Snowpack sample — Loveland Pass, Silver Plume, Colorado, USA (1/12/25, 11:40 AM MST)
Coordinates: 39.66, -105.88
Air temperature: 7 °F
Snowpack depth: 140 cm
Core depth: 10 cm
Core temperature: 41 °F
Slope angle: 11°, slope face: 30°
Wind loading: high
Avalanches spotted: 2
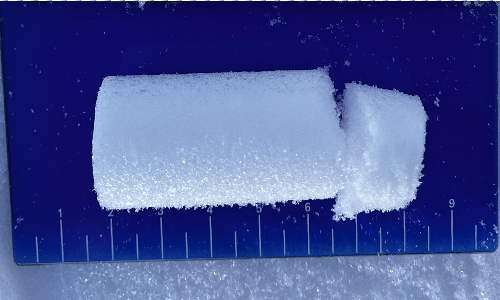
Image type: core
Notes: Pilot using slightly modified coring method that took too large segment for snow profile picturing, advised not to use in higher level models. Two avalanche on south face nearby, partially cloudy with light snow in the last 24 hours. Lots of wind loading on eastern features.